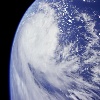
Label: cloud